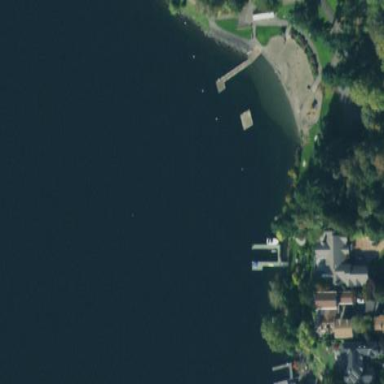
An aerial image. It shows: Swimming area within the leisure land.